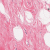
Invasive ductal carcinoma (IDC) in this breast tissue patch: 0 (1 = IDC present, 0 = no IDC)